Interaction volume radius: 10 \u00c5
Interaction volume height: 25 \u00c5
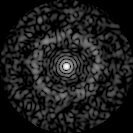
Disorder parameter: 0.8198